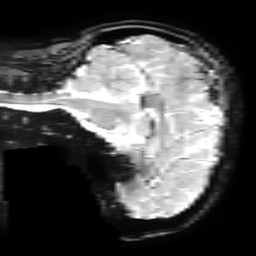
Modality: T2starw
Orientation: sagittal
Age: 23
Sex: female
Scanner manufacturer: ge
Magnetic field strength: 3 T
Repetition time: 0.65 s
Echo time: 0.02 s